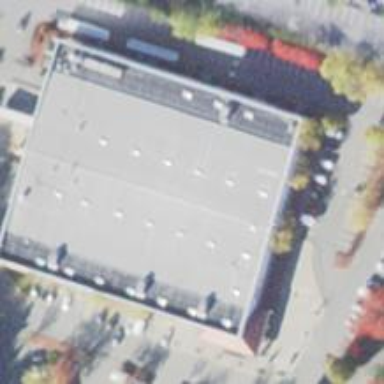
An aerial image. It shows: Retail building that operates as wholesale shop.